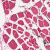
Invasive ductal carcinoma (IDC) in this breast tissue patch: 0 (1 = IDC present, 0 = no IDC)